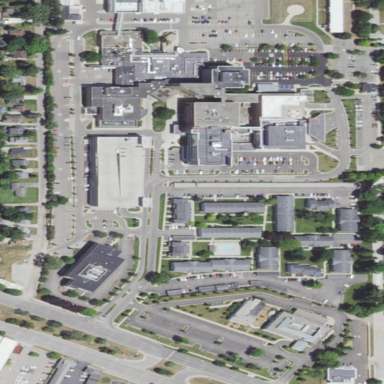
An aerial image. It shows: Hospital providing healthcare services.